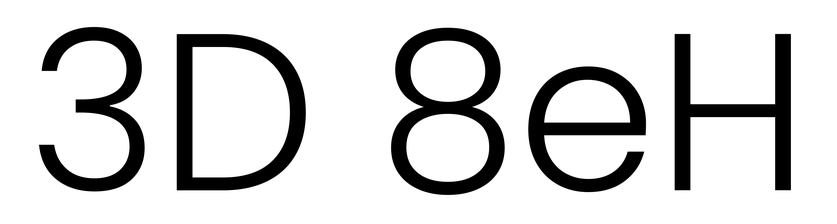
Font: Poppins-Light